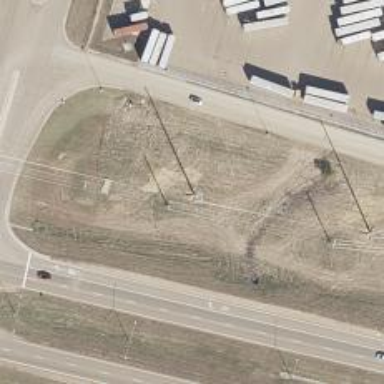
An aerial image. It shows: Power pole.